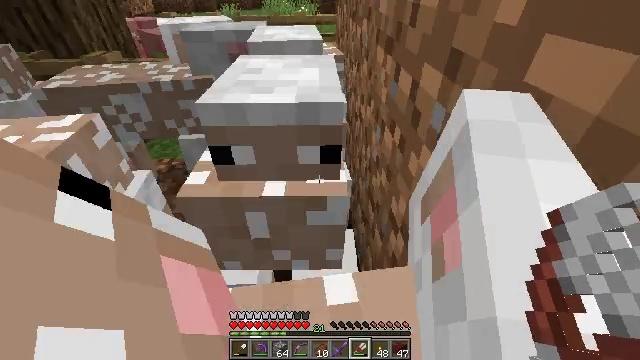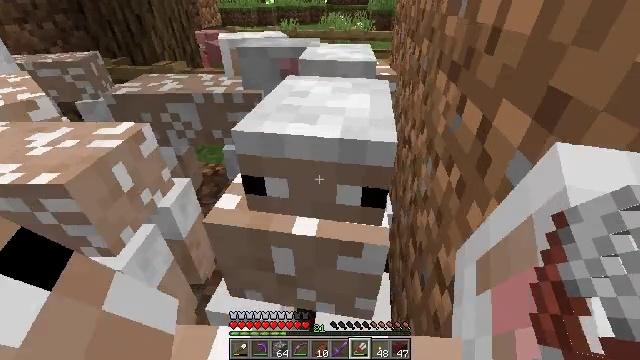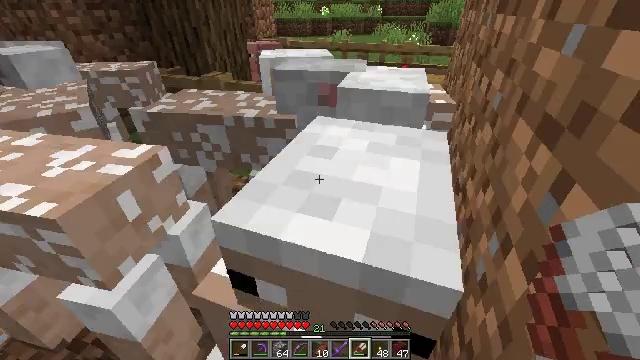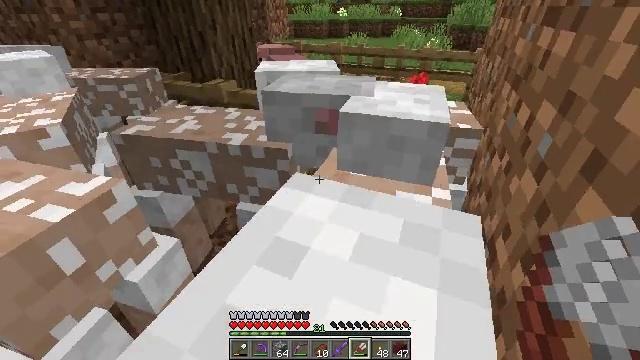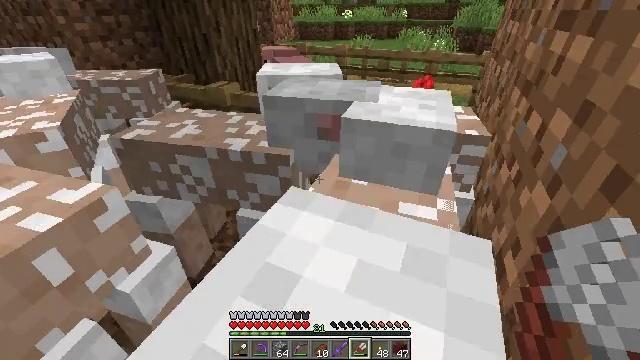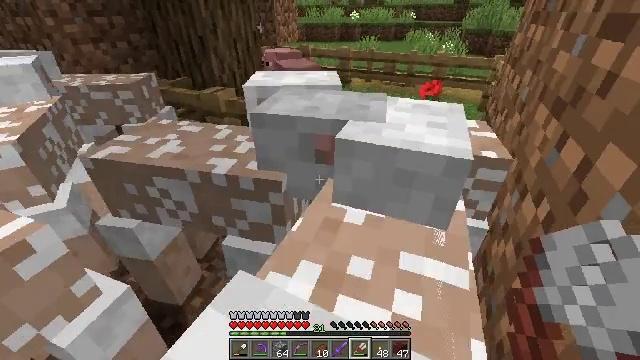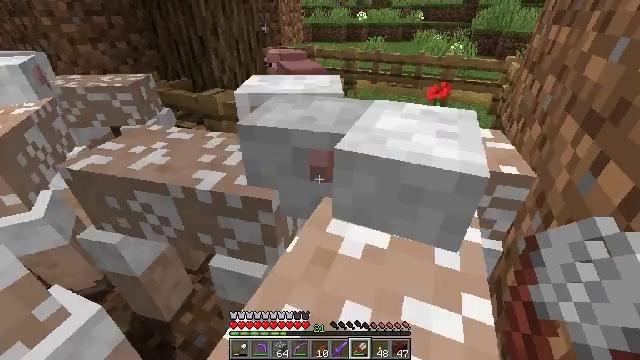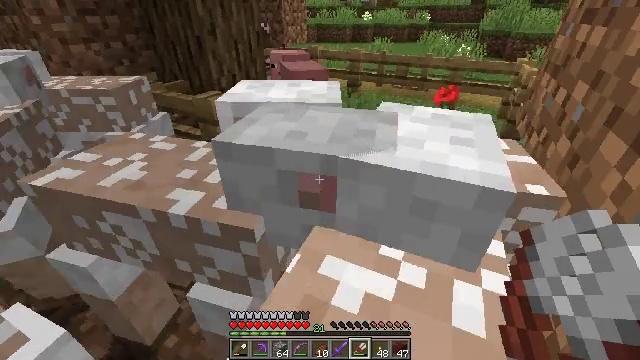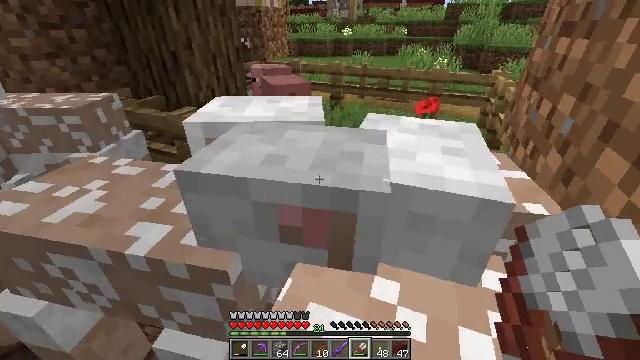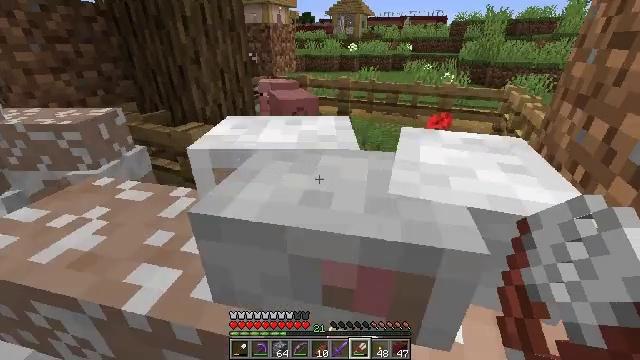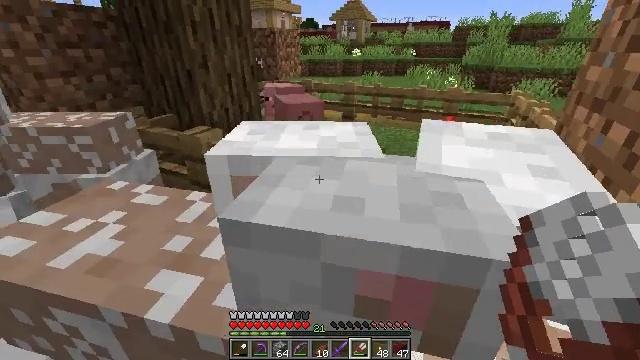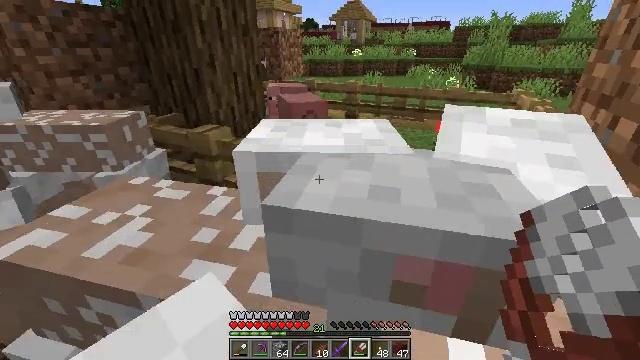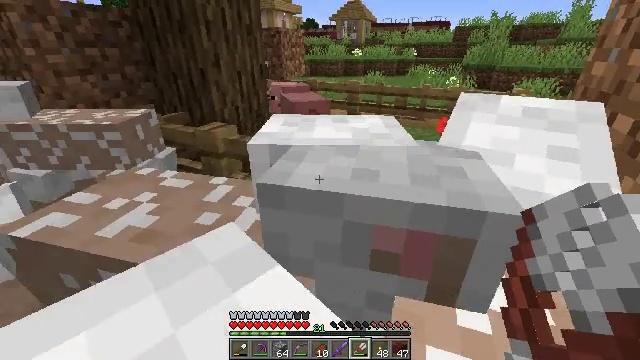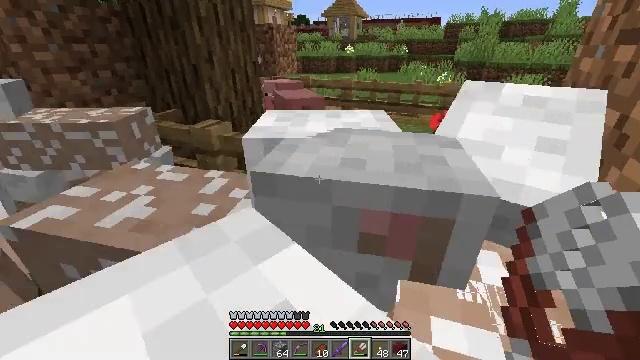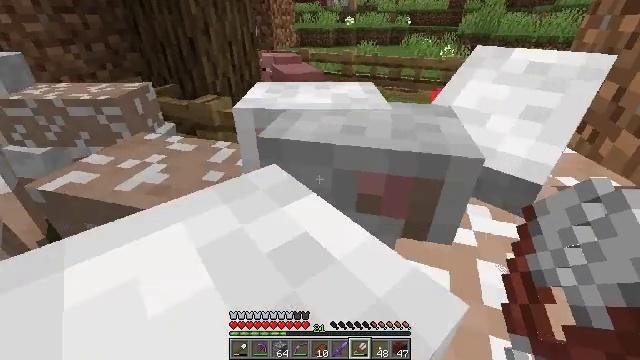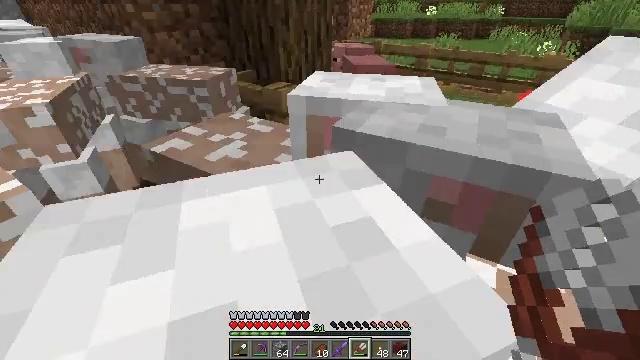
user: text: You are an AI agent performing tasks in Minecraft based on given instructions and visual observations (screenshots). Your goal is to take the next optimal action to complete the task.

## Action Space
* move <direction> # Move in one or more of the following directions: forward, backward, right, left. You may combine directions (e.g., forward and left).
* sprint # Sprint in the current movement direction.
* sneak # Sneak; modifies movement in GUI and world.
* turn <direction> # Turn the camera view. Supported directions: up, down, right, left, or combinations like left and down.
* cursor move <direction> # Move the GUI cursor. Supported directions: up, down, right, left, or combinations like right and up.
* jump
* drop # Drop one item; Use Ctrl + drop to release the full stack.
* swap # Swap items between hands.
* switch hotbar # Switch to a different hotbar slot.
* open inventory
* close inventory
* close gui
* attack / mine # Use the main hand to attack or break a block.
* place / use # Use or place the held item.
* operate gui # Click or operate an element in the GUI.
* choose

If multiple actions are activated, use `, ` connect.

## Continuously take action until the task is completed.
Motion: motion action
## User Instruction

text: Hunt a cow.
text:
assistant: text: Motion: move forward, turn left and up
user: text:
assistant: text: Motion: move forward, turn left and up
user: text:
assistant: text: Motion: move forward, turn left
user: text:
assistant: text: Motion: move forward, turn left
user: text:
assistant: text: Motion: move forward, turn left
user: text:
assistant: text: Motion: move forward, turn left
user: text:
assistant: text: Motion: move forward, turn left
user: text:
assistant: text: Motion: move forward, turn right and up
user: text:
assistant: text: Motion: turn left and up
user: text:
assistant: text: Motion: no_op
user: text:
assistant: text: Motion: no_op
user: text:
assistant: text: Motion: no_op
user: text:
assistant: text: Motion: turn right
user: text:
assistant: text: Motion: turn down
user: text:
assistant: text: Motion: move forward, turn left and down
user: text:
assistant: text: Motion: move forward, turn left
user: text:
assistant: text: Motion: move forward, turn left
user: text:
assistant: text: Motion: move forward, turn left
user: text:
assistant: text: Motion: move forward, turn left
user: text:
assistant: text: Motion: move forward, turn left
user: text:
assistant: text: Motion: move forward, turn left
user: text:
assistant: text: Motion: move forward, turn left
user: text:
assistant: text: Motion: move forward, turn left
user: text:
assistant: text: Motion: move forward, turn left
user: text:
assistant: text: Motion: move forward, turn left
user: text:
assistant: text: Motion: move forward, turn left
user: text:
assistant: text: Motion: move forward, turn left and down
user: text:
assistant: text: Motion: move forward, turn left and down, use / place
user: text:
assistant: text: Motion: turn left, use / place
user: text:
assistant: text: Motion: turn left, use / place